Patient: sex F, age 64
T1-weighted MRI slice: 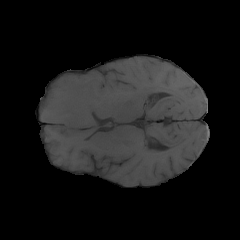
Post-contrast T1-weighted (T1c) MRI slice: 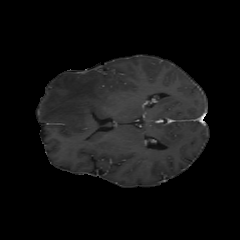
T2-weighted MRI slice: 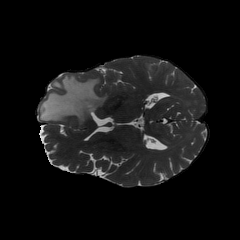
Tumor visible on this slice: yes
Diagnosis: Glioblastoma, IDH-wildtype
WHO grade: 4